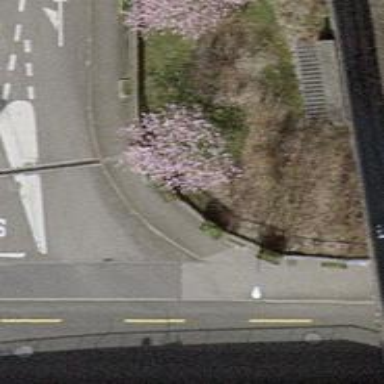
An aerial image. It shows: Asphalt sidewalk along the footway.